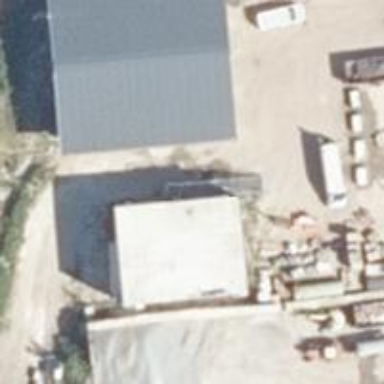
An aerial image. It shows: Commercial building.